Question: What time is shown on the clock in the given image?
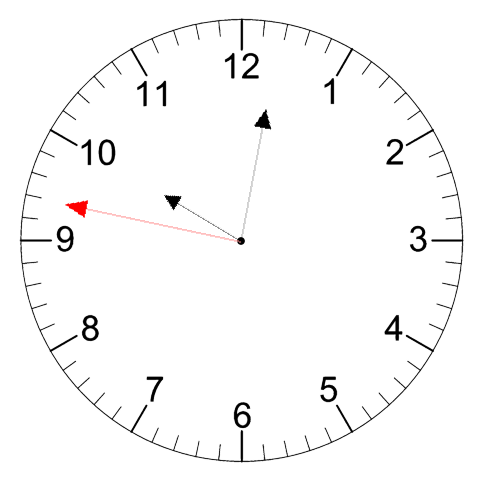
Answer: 10:01:47